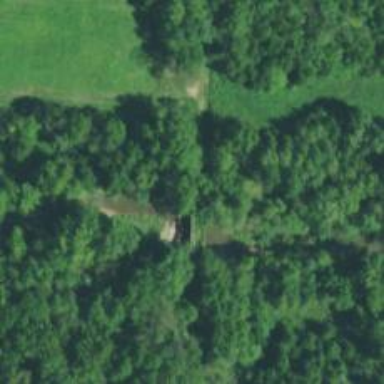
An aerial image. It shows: Unclassified road on bridge.